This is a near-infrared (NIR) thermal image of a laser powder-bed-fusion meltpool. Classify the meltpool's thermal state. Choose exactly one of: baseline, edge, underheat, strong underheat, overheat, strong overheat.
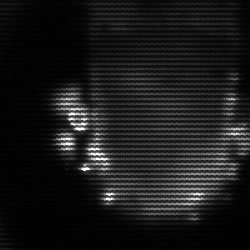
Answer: baseline